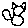
Label: cat